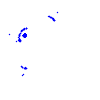
Particle: kaon